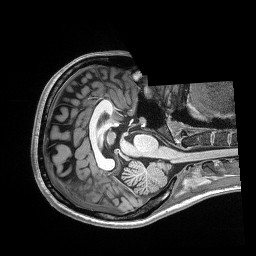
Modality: T1w
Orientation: axial